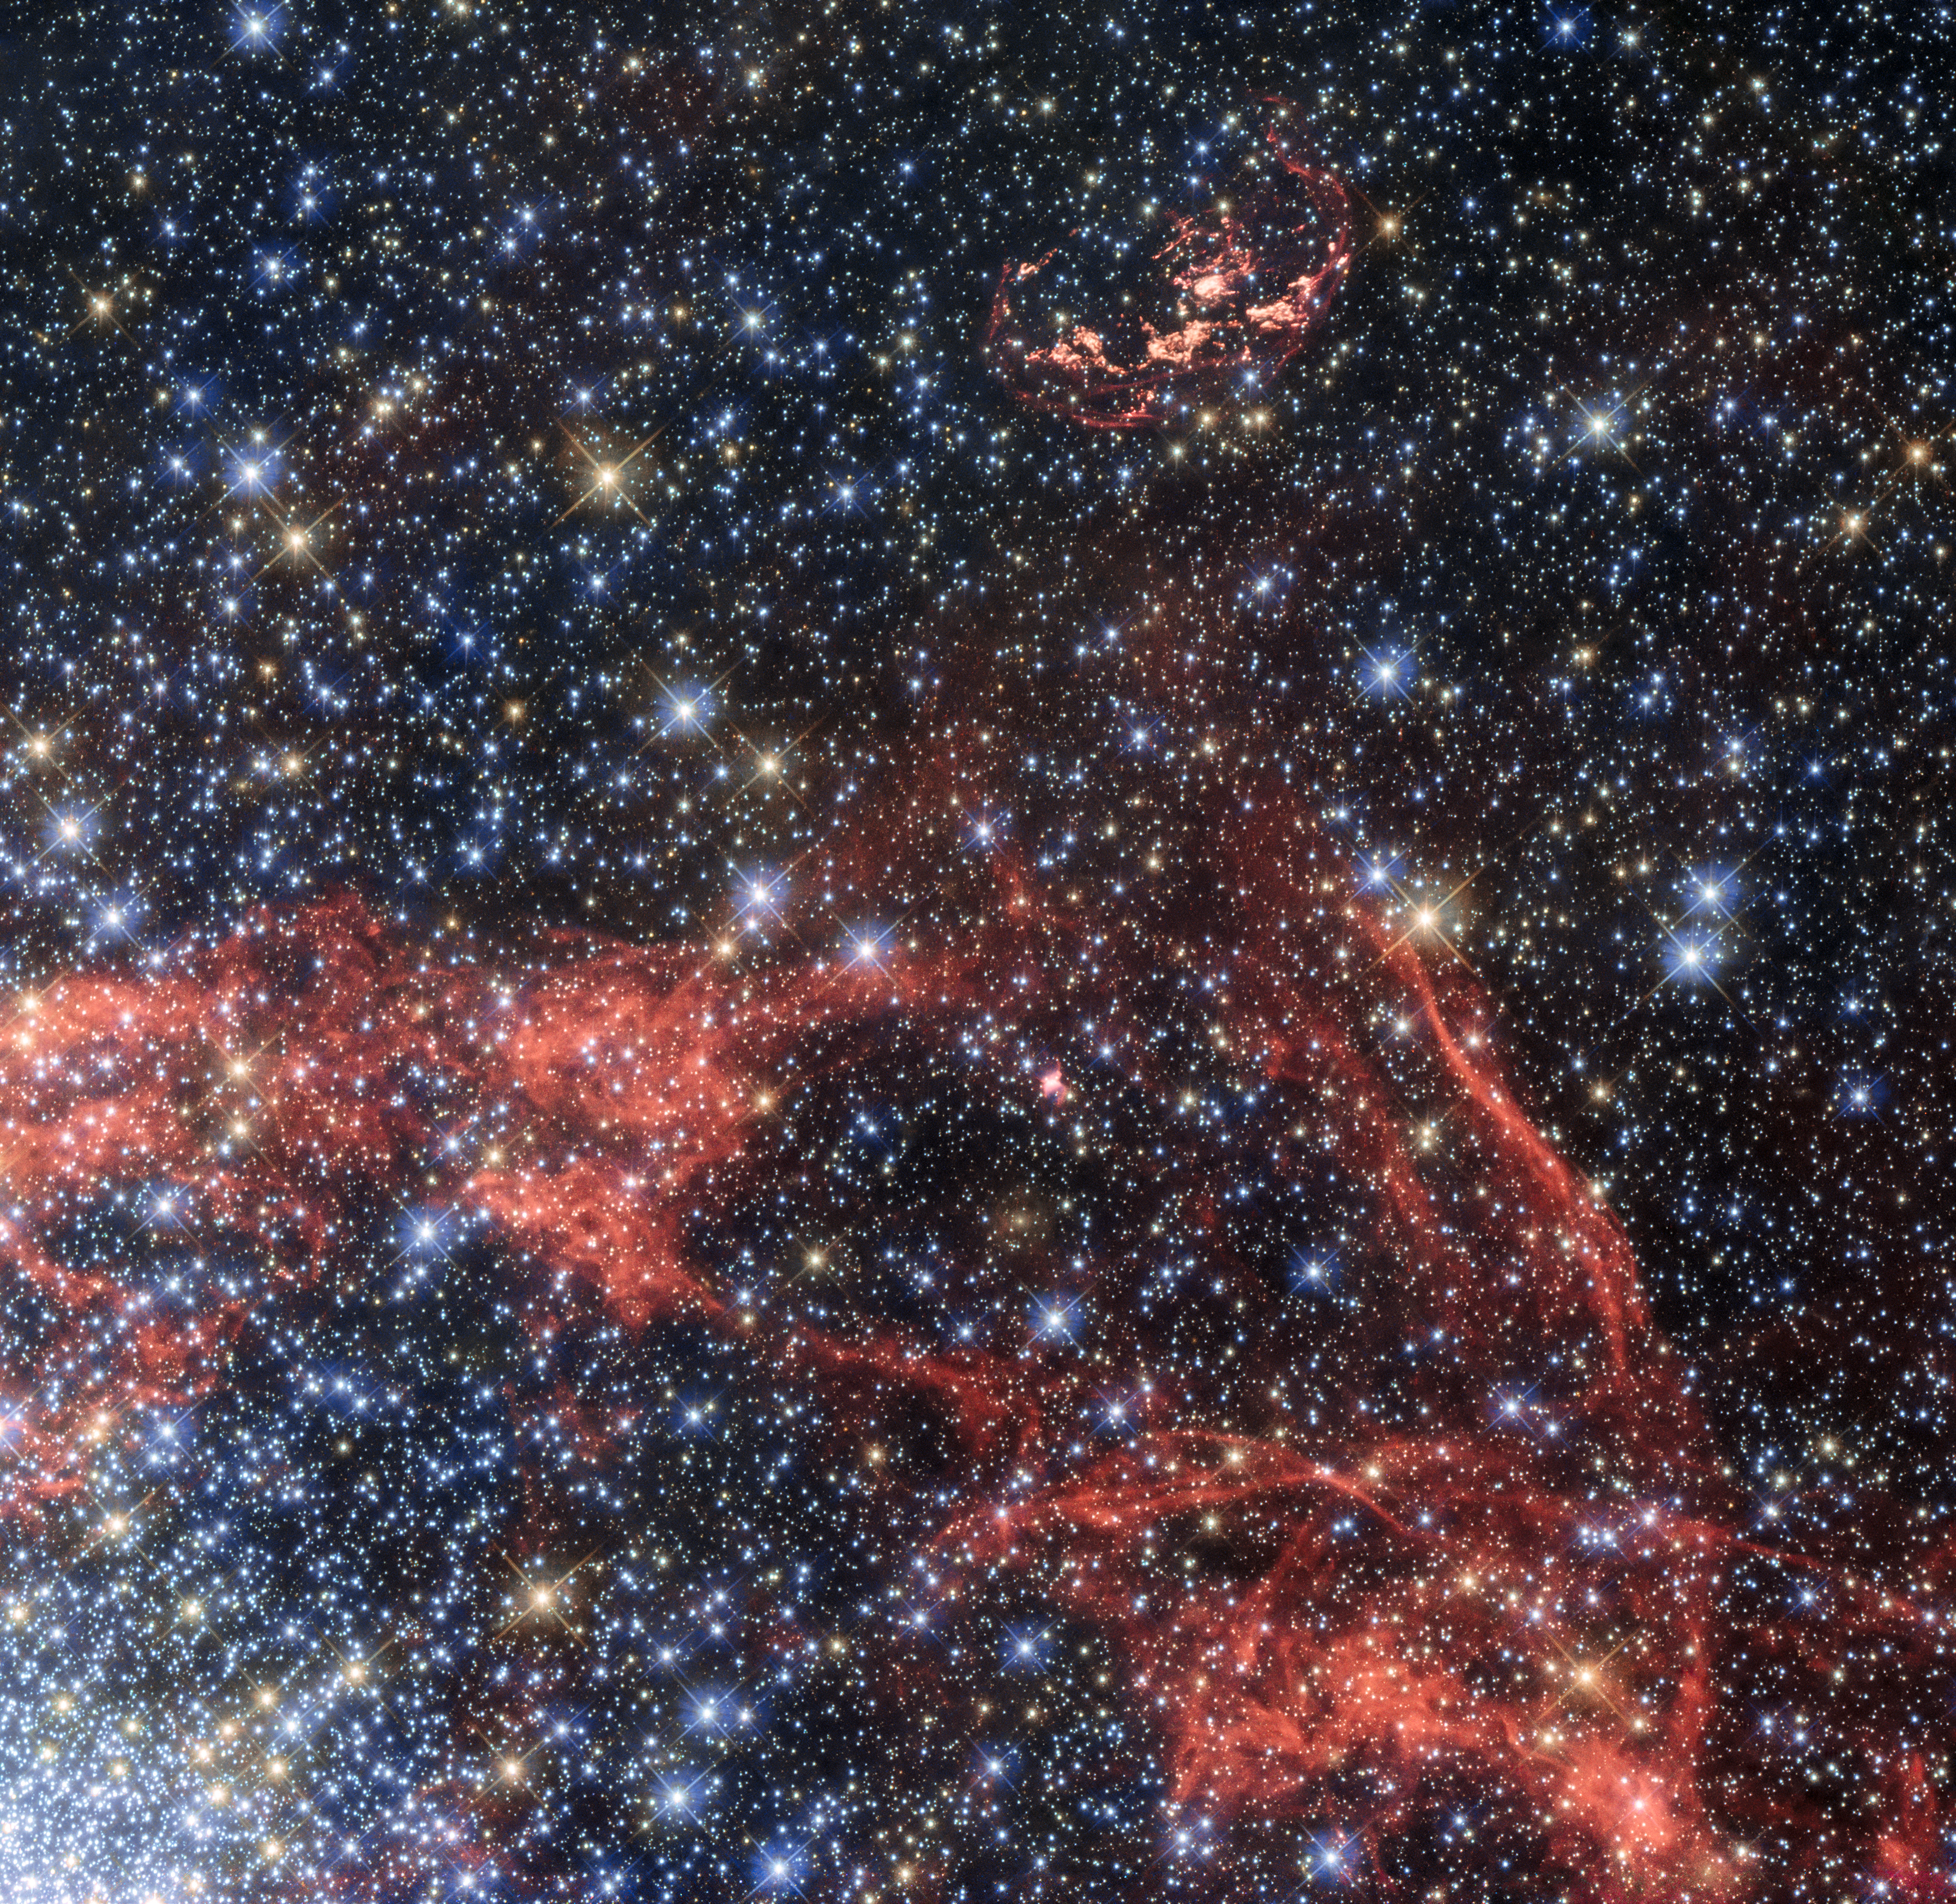
Hubble snap a beautiful supernova explosion some 160,000 light-years from Earth Hubble snap a beautiful supernova explosion some 160,000 light-years from Earth, snr0509687, lmcn103b